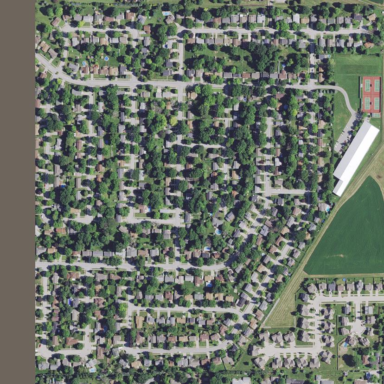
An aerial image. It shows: Residential area in neighborhood consisting of single-family homes.